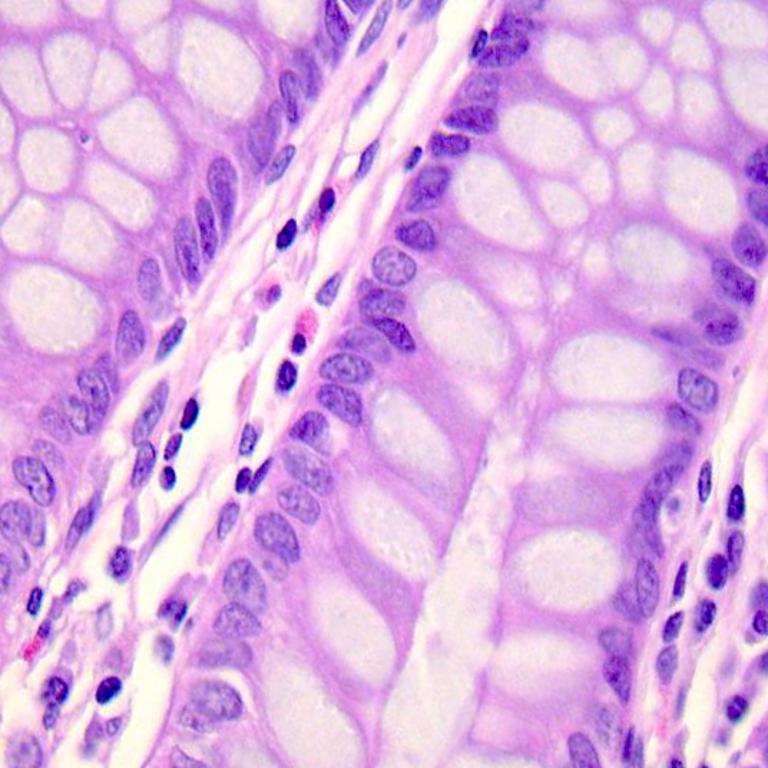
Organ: colon
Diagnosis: benign